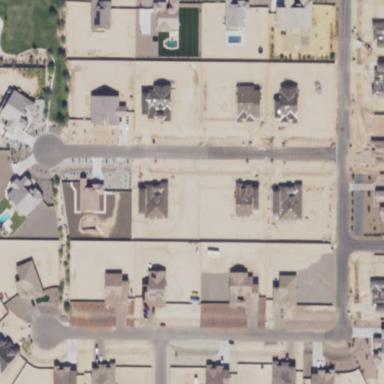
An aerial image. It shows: Single-family residential area.